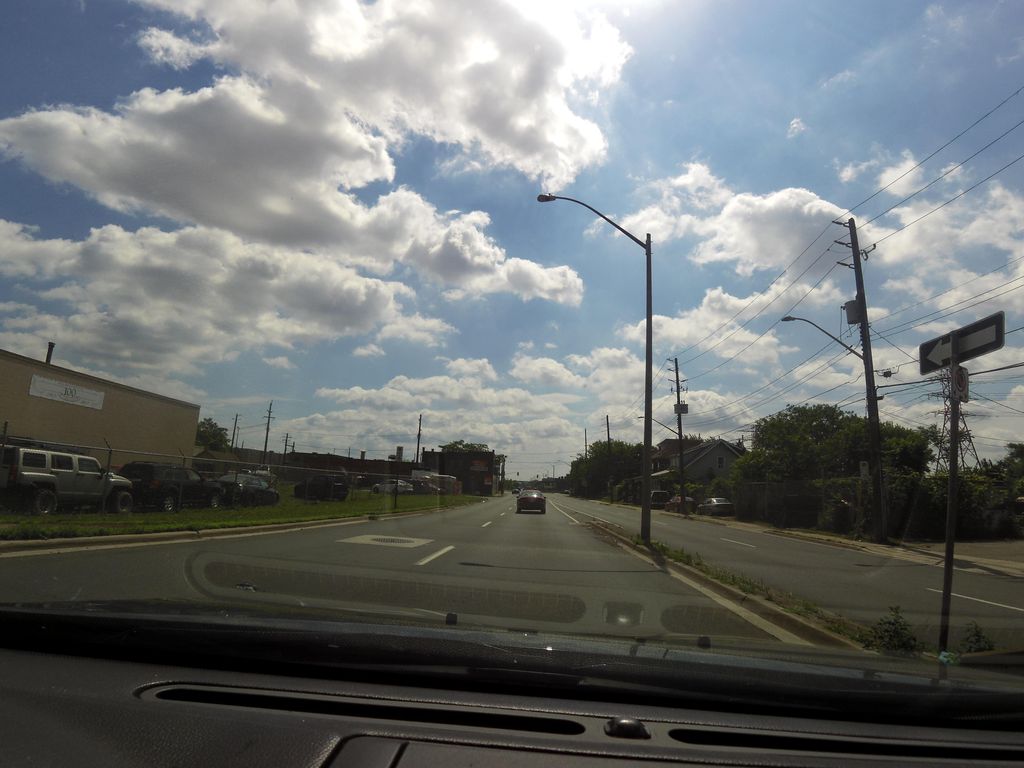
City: hamilton